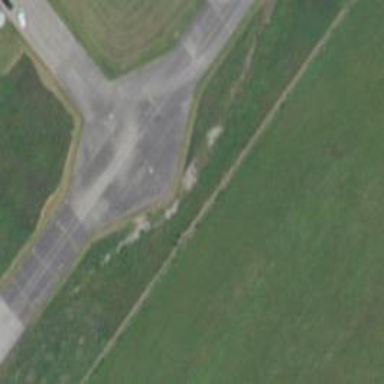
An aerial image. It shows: Image of taxiway at airport.